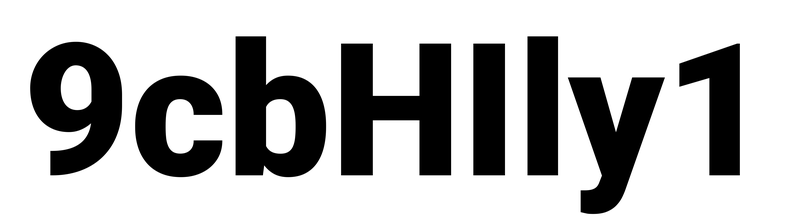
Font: Roboto_Black